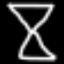
Label: hourglass